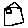
Label: house